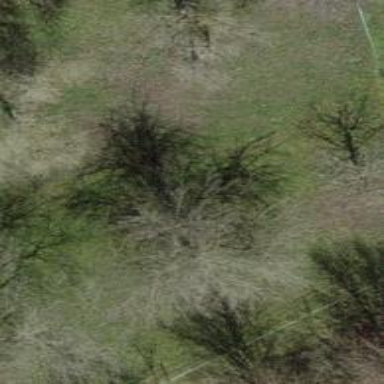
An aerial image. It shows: Beautiful tree in nature.